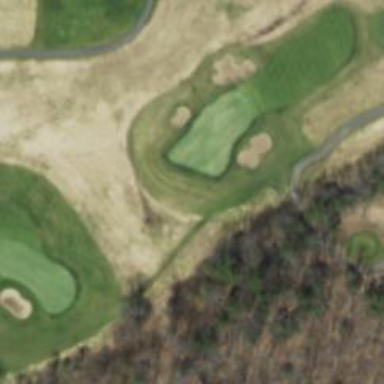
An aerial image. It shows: Golf hole.